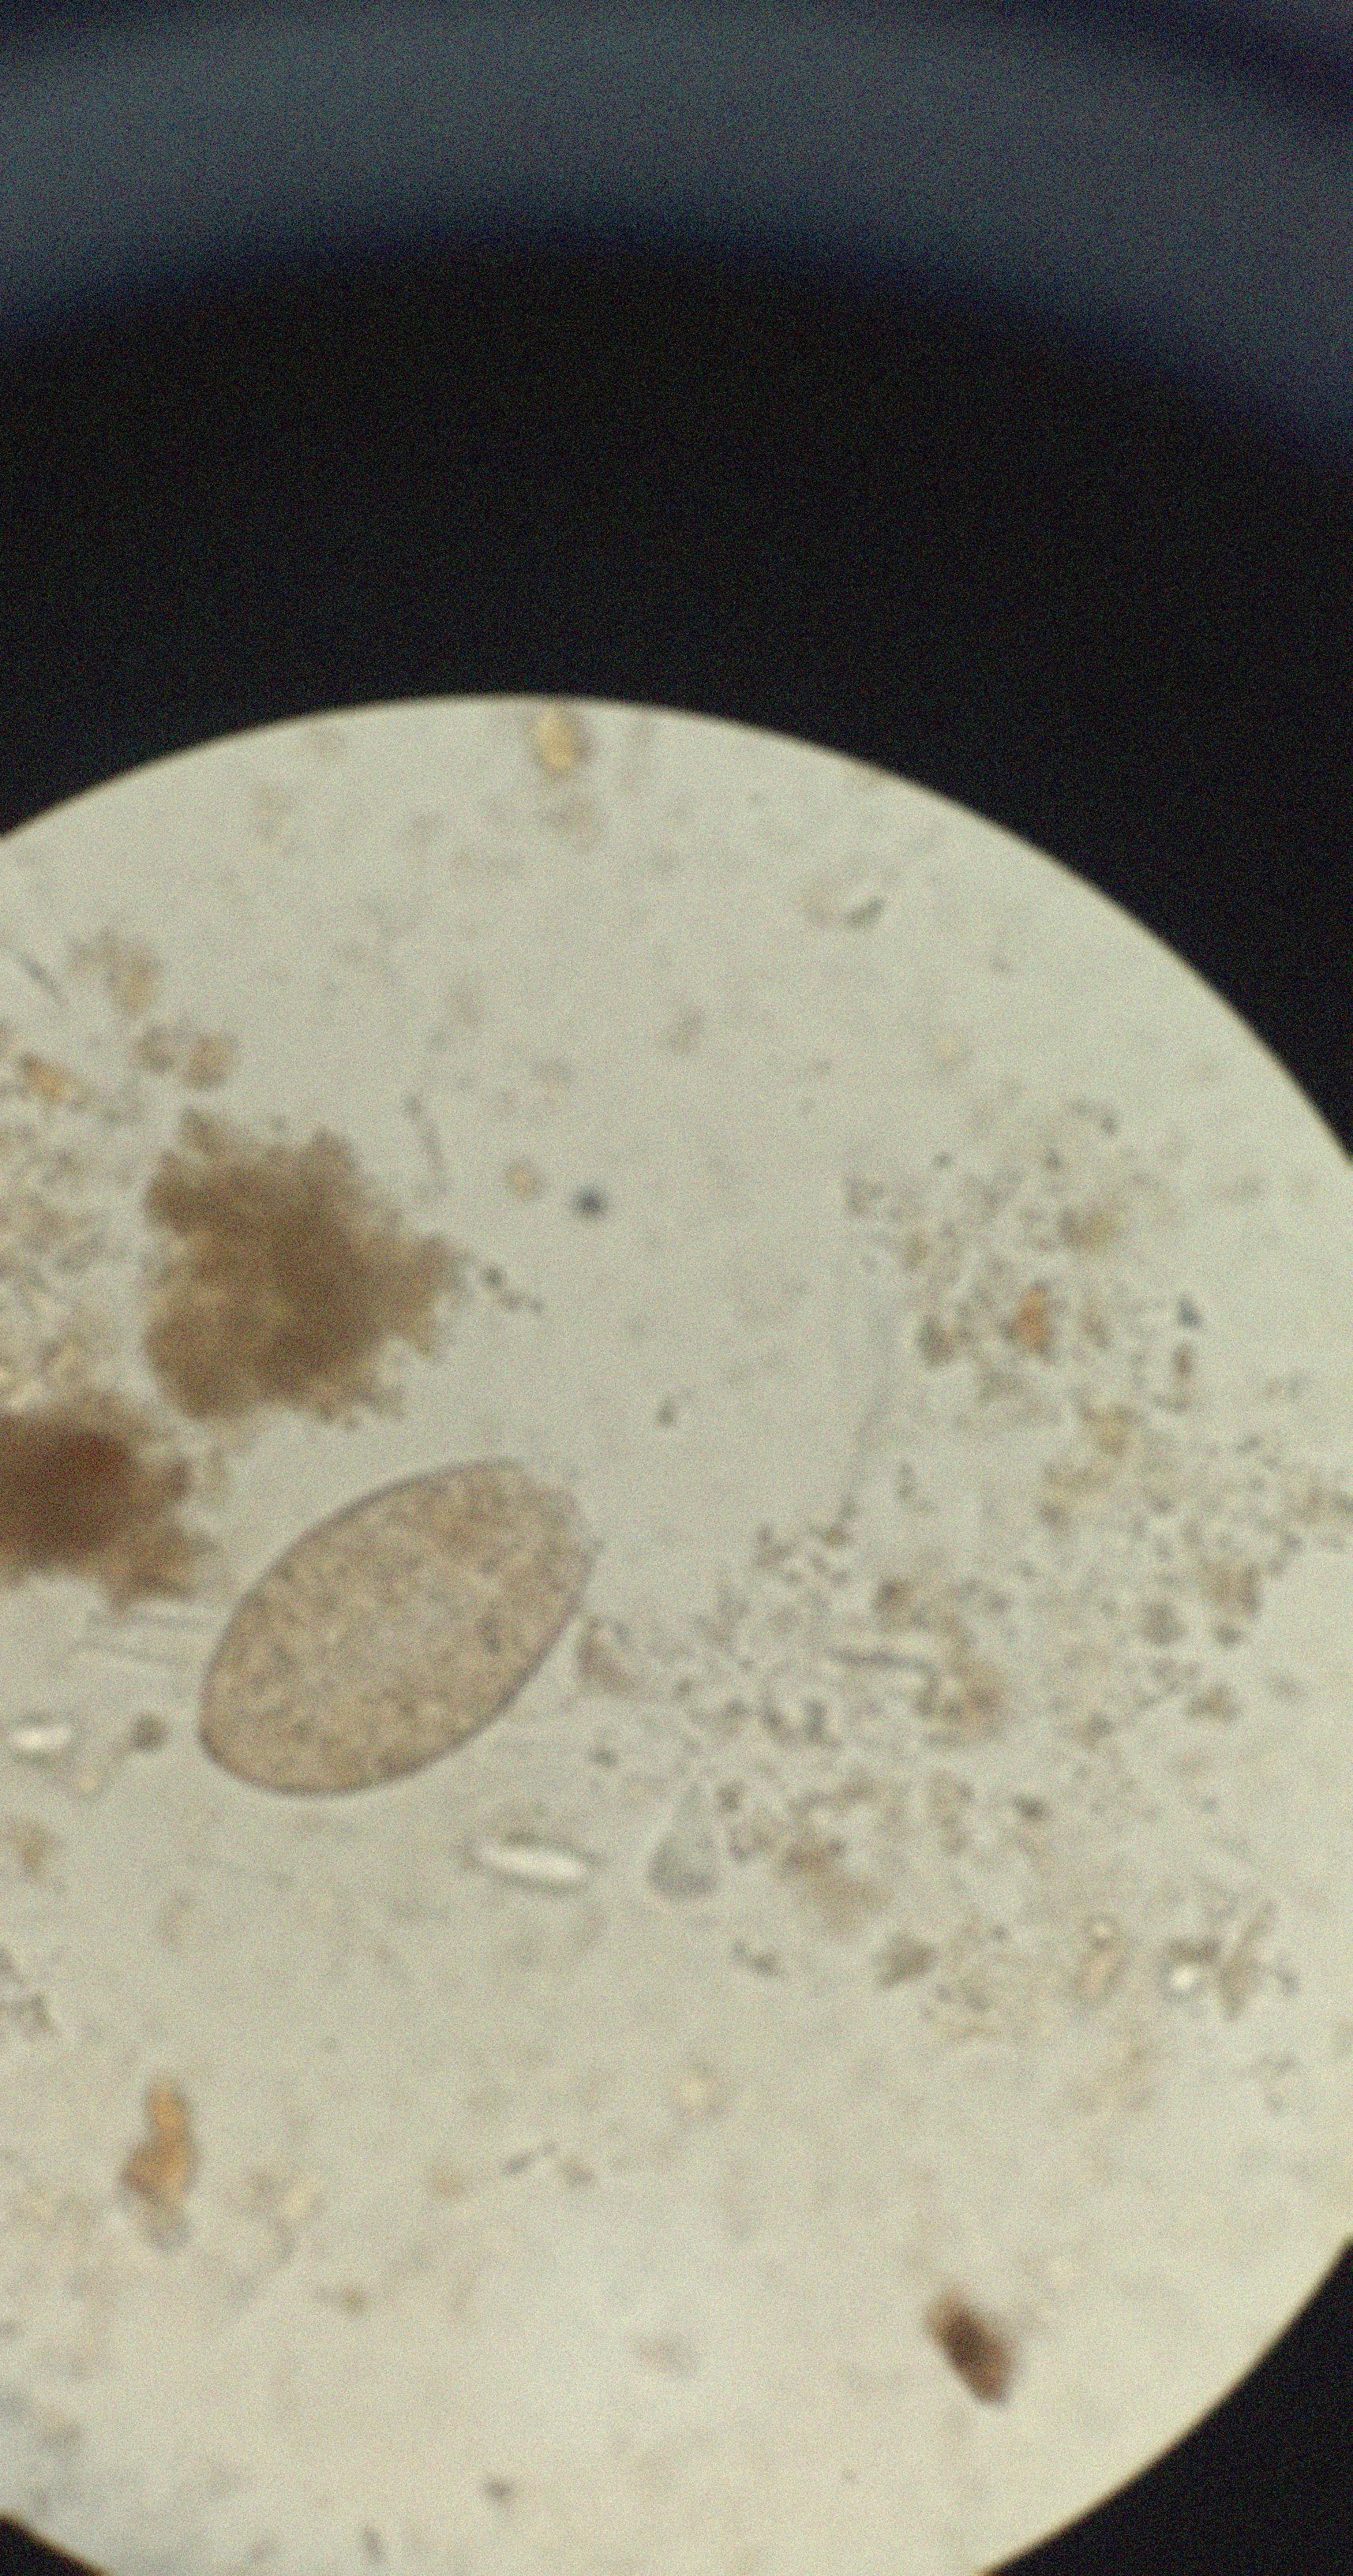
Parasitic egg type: Fasciolopsis buski